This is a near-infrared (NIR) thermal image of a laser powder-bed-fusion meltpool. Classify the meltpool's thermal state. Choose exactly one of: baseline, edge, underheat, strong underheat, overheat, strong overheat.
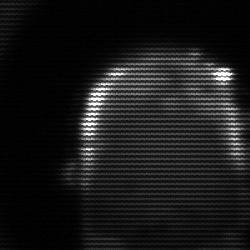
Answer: baseline